Question: I want the text to appear beside the box instead of inside it:
Here is what I did:
'''
import matplotlib as mpl
import matplotlib.pyplot as plt
from custombox import MyStyle
fig = plt.figure(figsize=(10,10))
legend_ax = plt.subplot(111)
legend_ax.annotate("Text",xy=(0.5,0.5),xycoords='data',xytext=(0.5, 0.5),textcoords= ('data'),ha="center",rotation = 180,bbox=dict(boxstyle="angled, pad=0.5", fc='white', lw=4, ec='Black'))
legend_ax.text(0.6,0.5,"Text", ha="center",size=15)
'''
Here is what it gives me:

Note: custombox is similar to the file that is written in this link:
<URL>
My ultimate aim is to make it look legend like where the symbol (angled box) appears beside the text that represents it.
EDIT 1: As suggested by Ajean I have annotated text separately but I can't turn of the text within the arrow
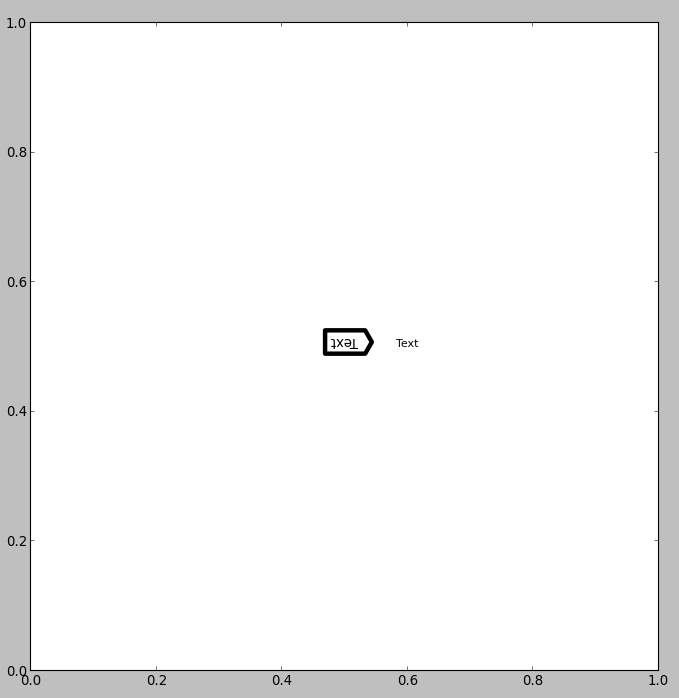
Answer: One way to do it would be to separate the text and the bbox (which you can reproduce using an arrow). The following gives me something close to what you want, I think.
'''
import matplotlib.pyplot as plt
from matplotlib import patches
fig = plt.figure(figsize=(5,5))
ax = fig.add_subplot(111)
ax.annotate("Text", (0.4,0.5))
bb = patches.FancyArrow(0.5,0.5,0.1,0.0,length_includes_head=True, width=0.05,
head_length=0.03, head_width=0.05, fc='white', ec='black',
lw=4)
ax.add_artist(bb)
plt.show()
'''
You can futz with the exact placement as needed. I'm not an expert on all the kwargs, so this may not be the best solution, but it will work.